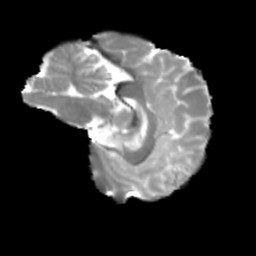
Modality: T2w
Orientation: sagittal
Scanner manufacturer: siemens
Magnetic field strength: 3 T
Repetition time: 4 s
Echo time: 0.0594 s